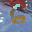
Label: 6